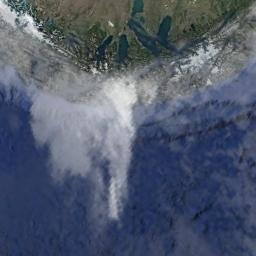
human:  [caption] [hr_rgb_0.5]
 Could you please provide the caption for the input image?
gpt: The white cloud is above green land and blue sea .

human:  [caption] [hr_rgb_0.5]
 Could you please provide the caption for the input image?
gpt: The stratus clouds are located above the sea and the land covered by vegetation .

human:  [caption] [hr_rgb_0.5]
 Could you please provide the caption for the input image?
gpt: Light white clouds floating on green land and blue sea .

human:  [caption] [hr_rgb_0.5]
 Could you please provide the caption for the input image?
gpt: There is a little thin cloud above the brown farmland .

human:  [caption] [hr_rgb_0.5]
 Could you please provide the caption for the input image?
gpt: There are sparse white clouds over sea shore .